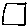
Label: square